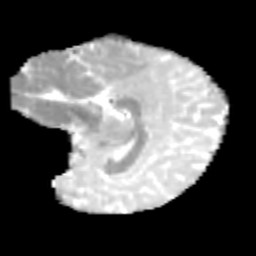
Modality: MD
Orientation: sagittal
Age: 9
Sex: female
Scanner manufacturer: siemens
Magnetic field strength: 3 T
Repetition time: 3.8 s
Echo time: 0.07 s